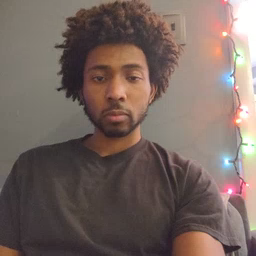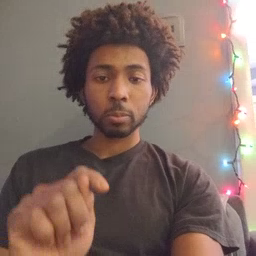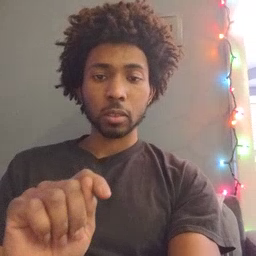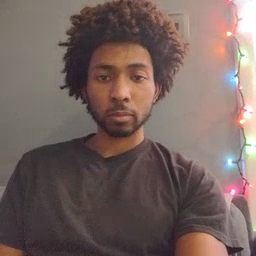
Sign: potty